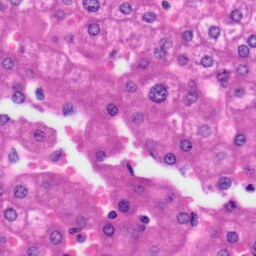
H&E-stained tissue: Liver